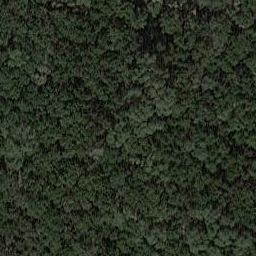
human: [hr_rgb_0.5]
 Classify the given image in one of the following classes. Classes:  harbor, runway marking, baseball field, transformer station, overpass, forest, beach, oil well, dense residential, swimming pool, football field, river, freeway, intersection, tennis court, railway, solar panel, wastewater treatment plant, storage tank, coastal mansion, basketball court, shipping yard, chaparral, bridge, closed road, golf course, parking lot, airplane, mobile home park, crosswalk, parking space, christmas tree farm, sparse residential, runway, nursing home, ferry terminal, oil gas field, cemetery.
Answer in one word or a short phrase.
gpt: forest